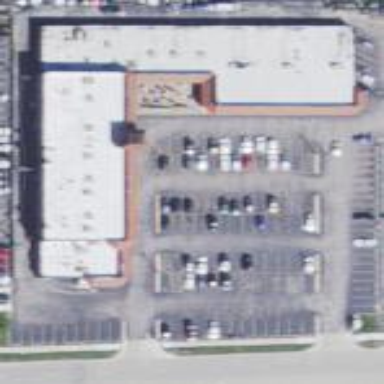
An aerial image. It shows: Retail area.